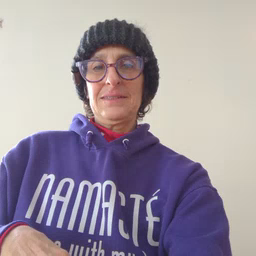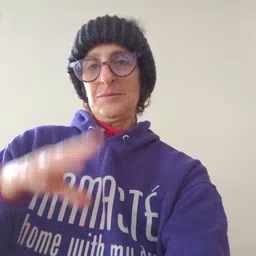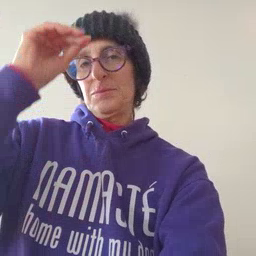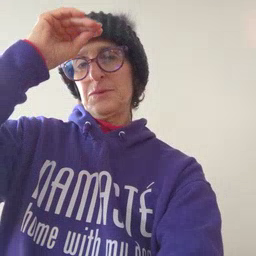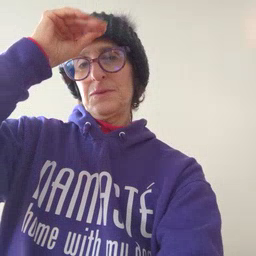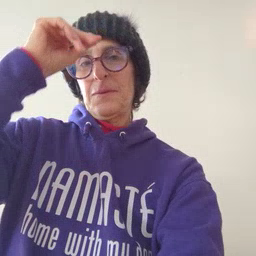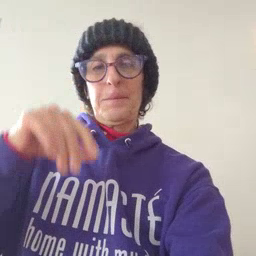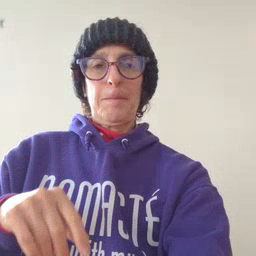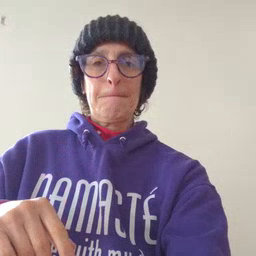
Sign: boy